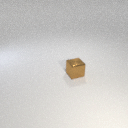
small brown metal cube